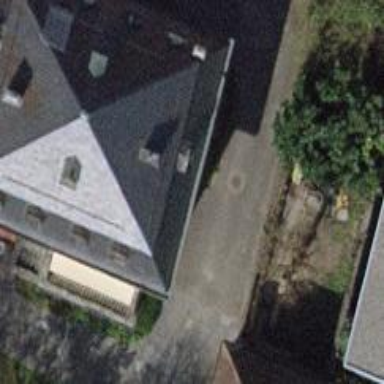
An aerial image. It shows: Detached building with pyramidal roof shape.